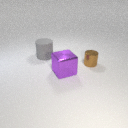
large gray rubber cylinder behind large purple metal cube